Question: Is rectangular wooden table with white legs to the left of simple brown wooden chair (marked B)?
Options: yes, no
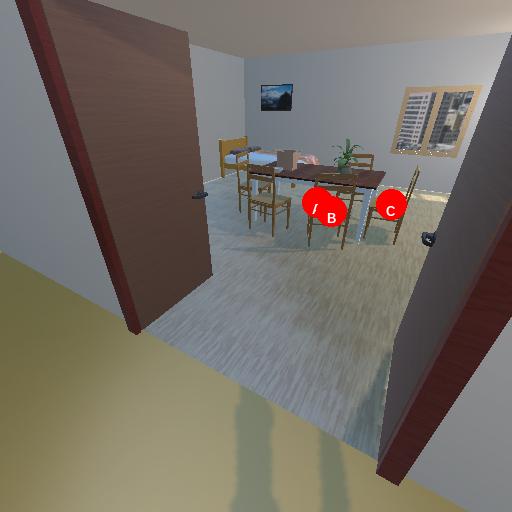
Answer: yes